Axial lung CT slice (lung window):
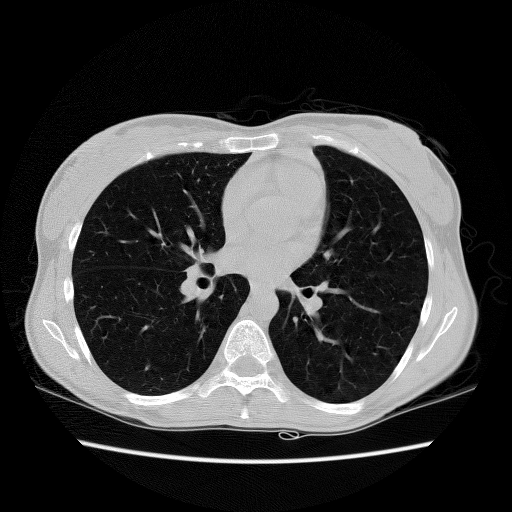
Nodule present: no